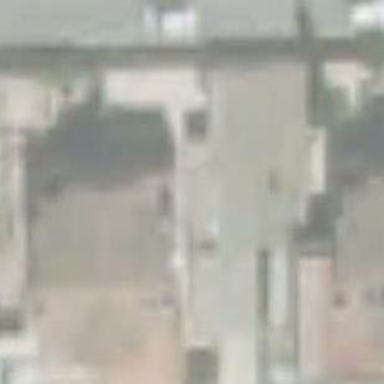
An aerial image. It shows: Terrace building.